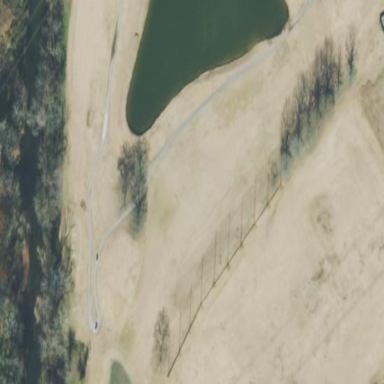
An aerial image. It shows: Golf fairway surrounded by grass.